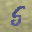
Label: 5